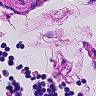
Metastatic tissue present: no